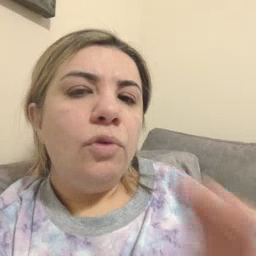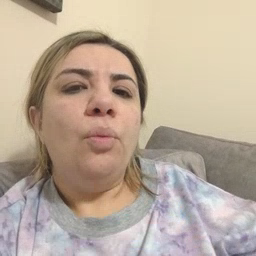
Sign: old